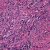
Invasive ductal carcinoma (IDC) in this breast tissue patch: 1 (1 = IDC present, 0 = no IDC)